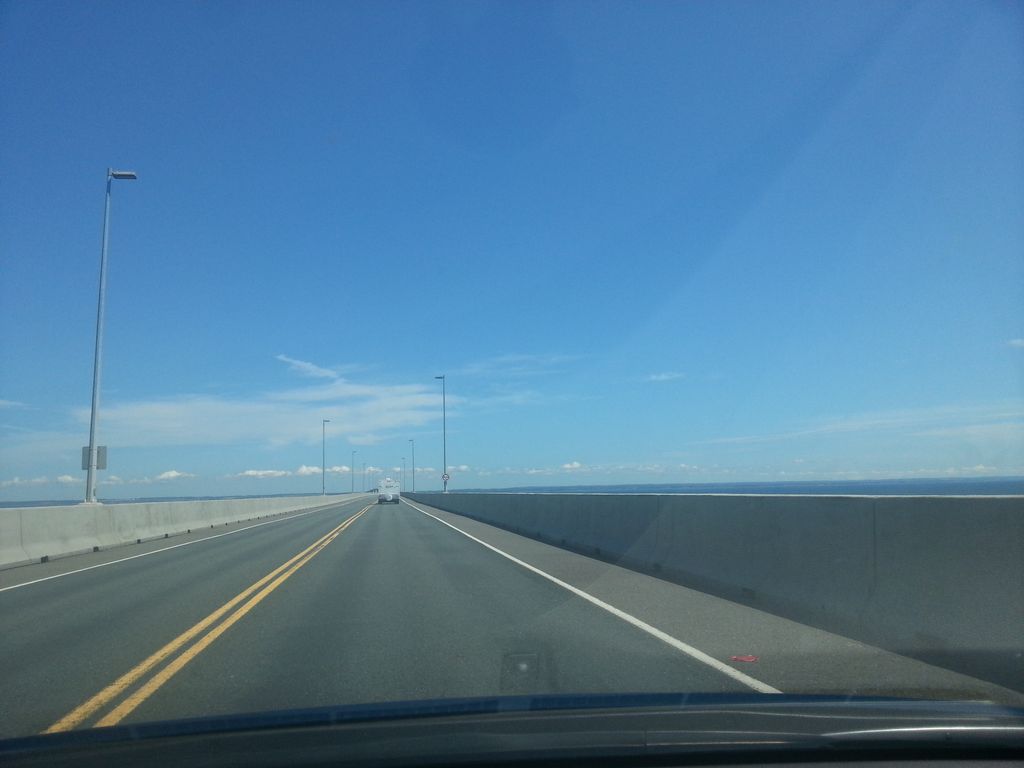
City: charlottetown